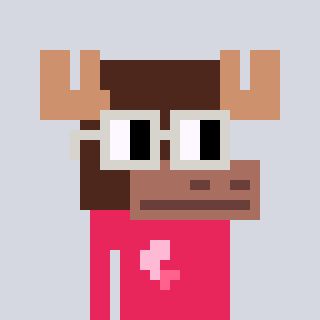
a pixel art character with square light gray glasses, a moose-shaped head and a redpinkish-colored body on a cool background